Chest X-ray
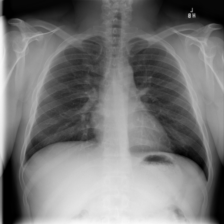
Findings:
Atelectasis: negative
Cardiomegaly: negative
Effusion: negative
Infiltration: negative
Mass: negative
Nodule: negative
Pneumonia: negative
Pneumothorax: negative
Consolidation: negative
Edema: negative
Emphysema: negative
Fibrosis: negative
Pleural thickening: negative
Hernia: negative